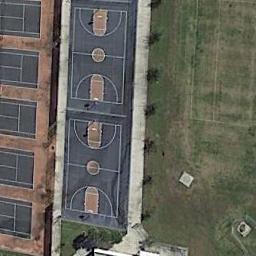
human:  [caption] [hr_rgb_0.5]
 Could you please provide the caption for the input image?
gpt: Two basketball courts next to the lawn and some badminton courts beside .

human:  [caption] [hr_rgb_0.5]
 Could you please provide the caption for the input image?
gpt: The neatly arrayed basketball courts are next to the lawn .

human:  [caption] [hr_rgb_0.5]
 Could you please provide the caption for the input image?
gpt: There are several basketball courts to the left of the green .

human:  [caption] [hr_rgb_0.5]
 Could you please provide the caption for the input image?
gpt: Many basketball courts are next to the grass .

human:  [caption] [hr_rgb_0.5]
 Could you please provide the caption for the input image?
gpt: The basketball courts are between the grass and the badmintons .